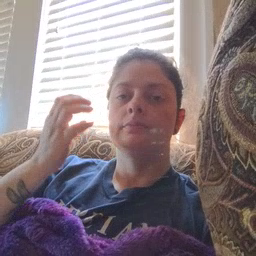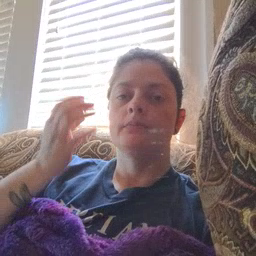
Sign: mad